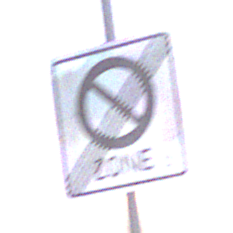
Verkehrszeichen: EndeEingeschraenktesHalteverbotZone
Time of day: SunriseSunset
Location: Outdoor (Beach)
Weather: Overcast
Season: NotSpecified
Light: Natural